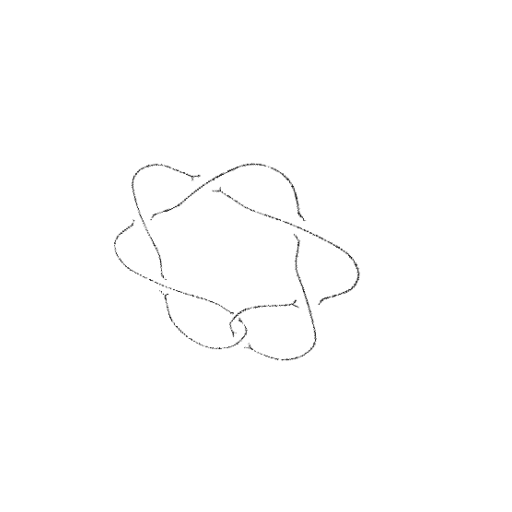
Crossing number: 7